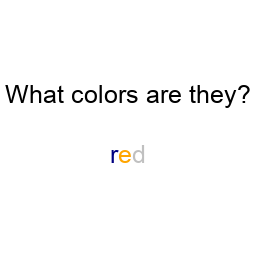
Color: navy, orange, silver
Color name shown: red
Background color: white
Question text color: black